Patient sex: M
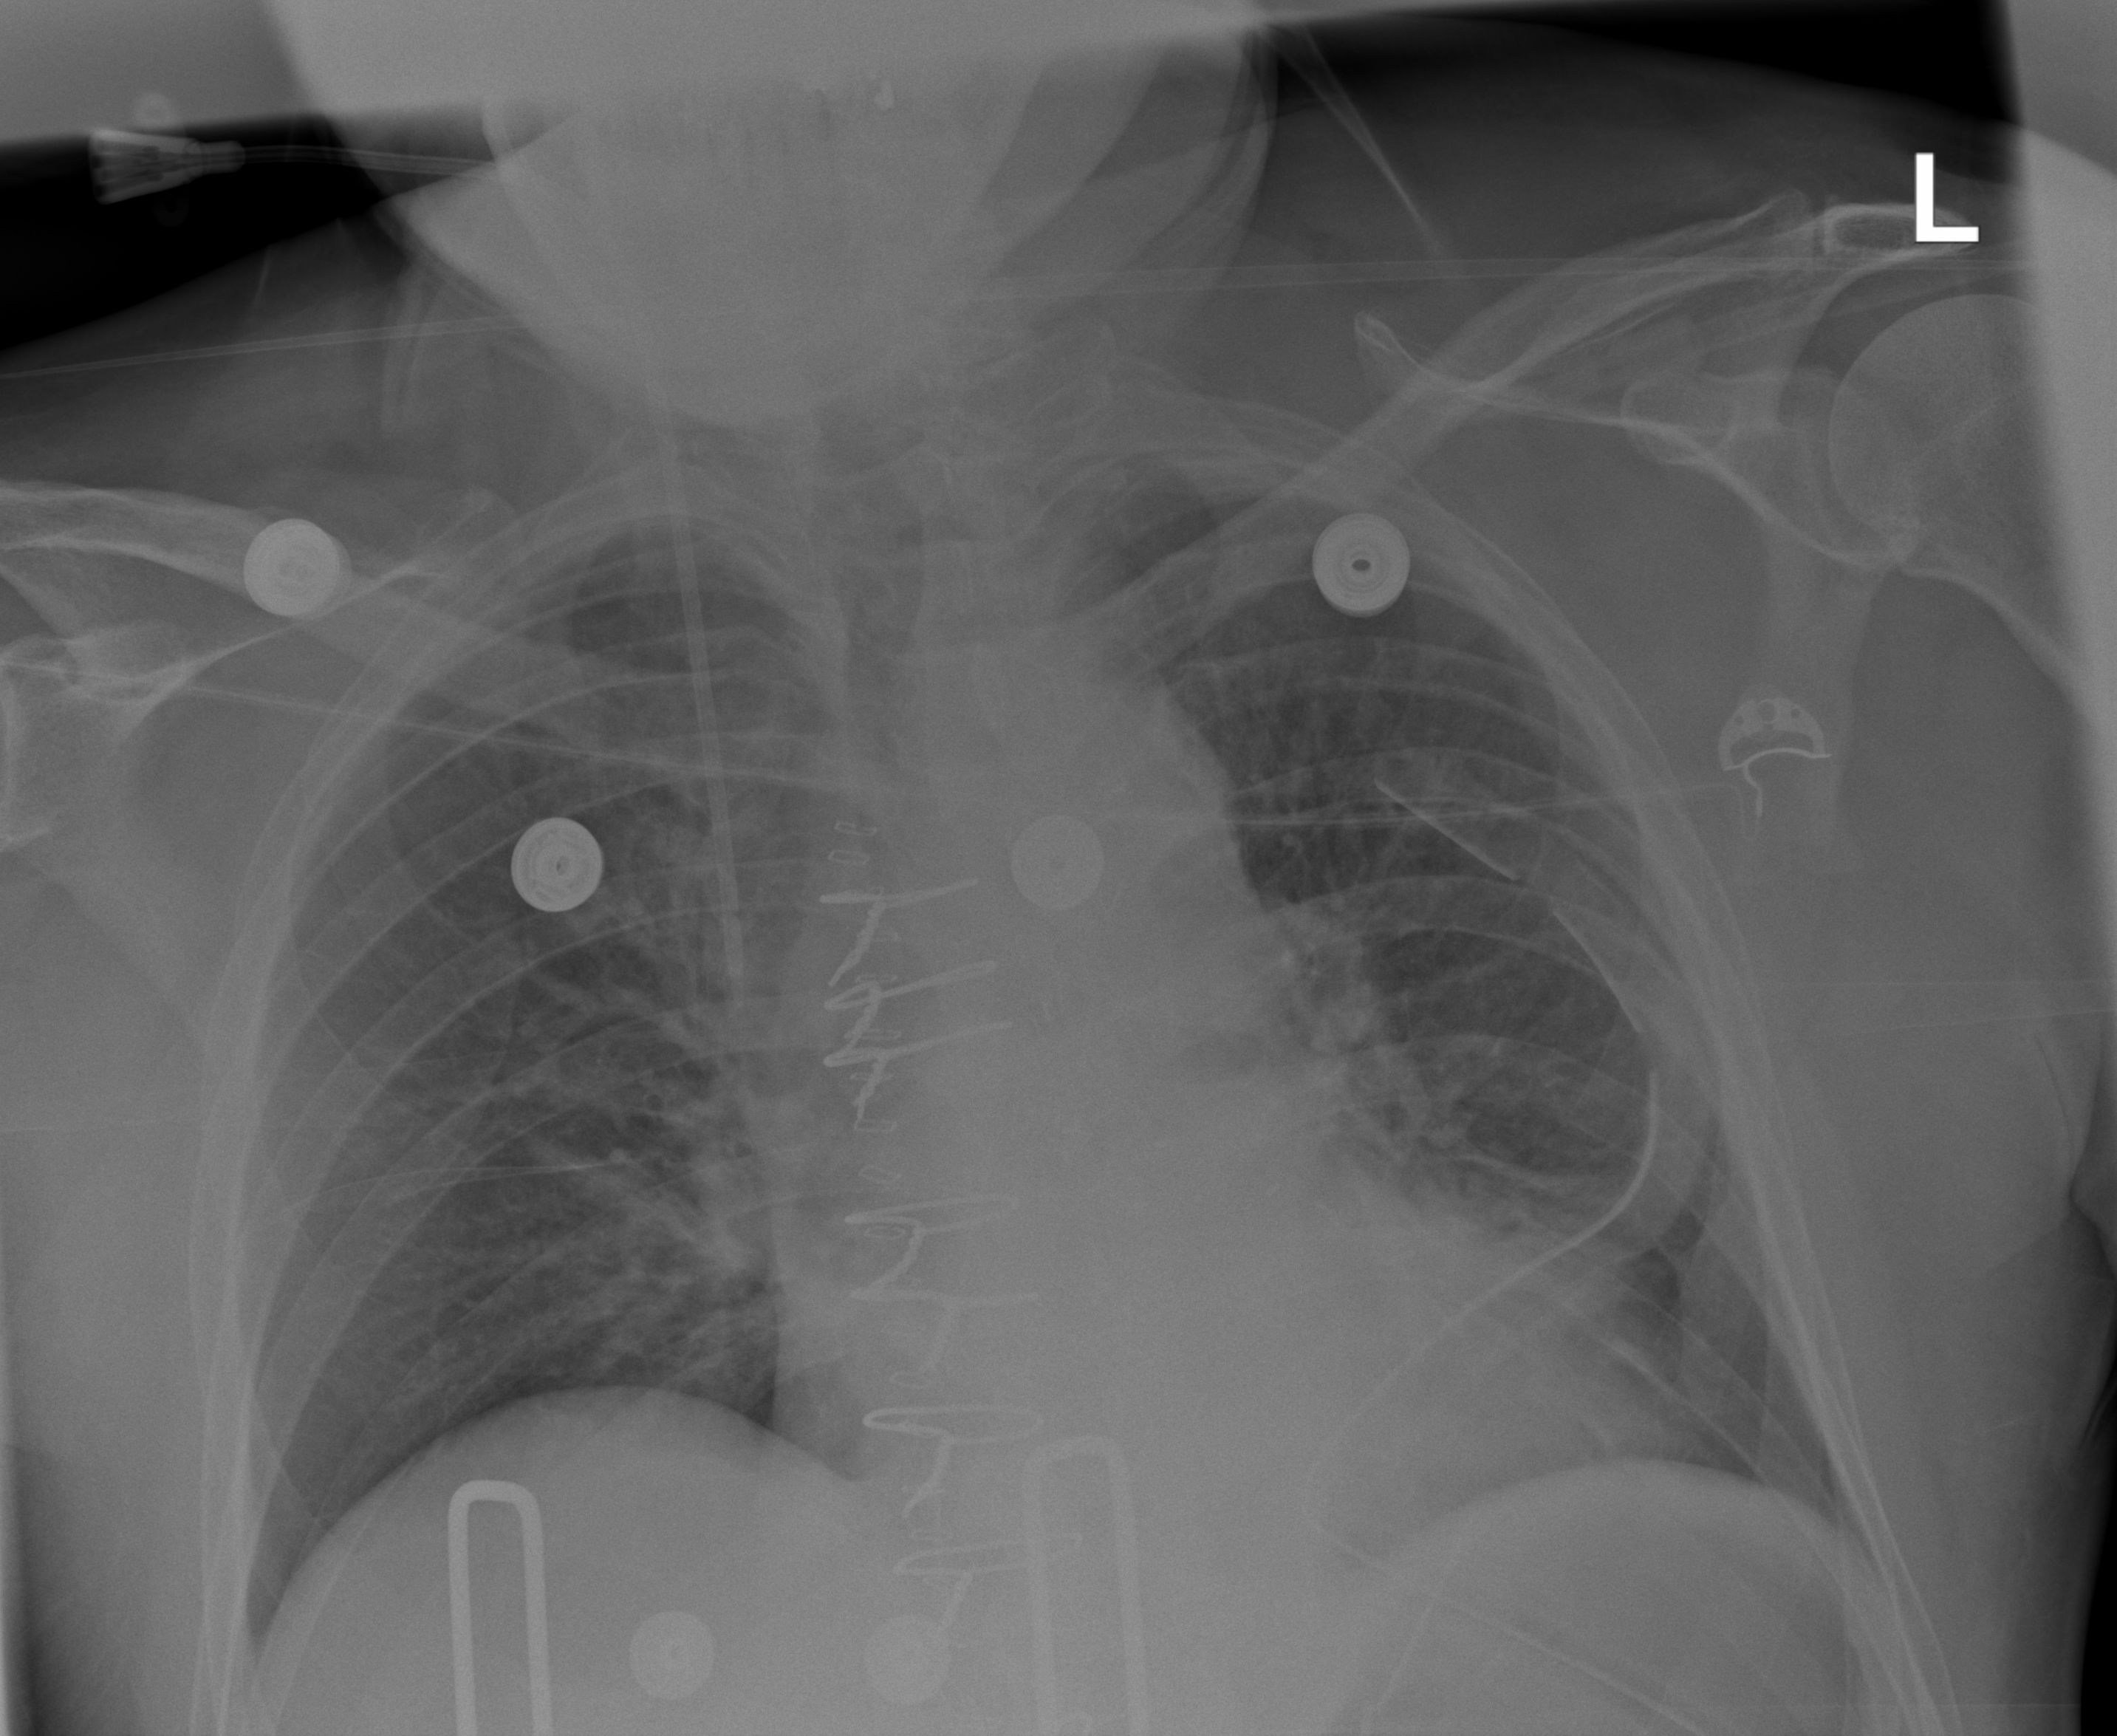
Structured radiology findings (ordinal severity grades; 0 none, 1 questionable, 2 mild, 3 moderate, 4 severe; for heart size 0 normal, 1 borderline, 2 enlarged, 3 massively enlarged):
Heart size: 1
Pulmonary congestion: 2
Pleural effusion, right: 0
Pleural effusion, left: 0
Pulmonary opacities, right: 0
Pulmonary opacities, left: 0
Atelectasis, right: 2
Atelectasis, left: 0